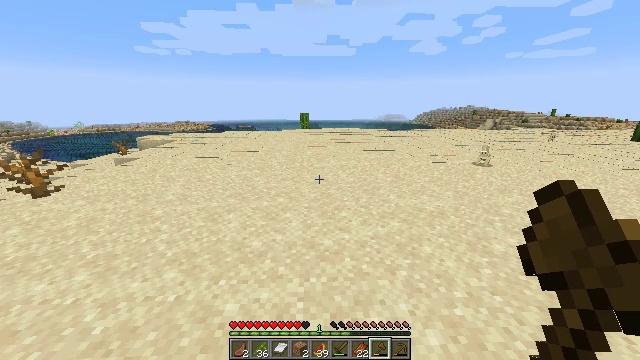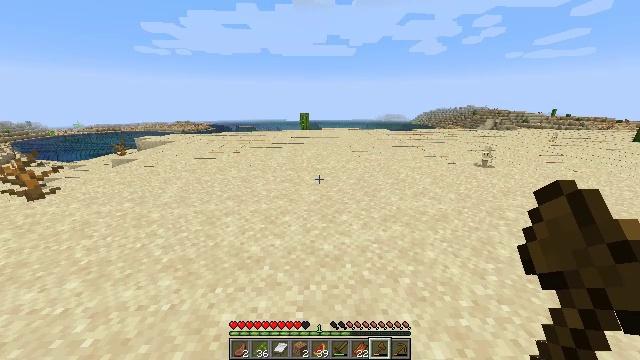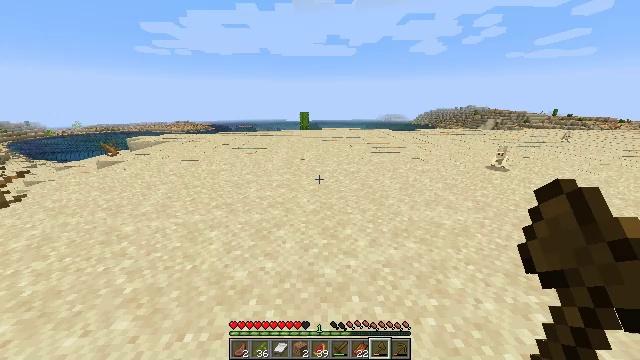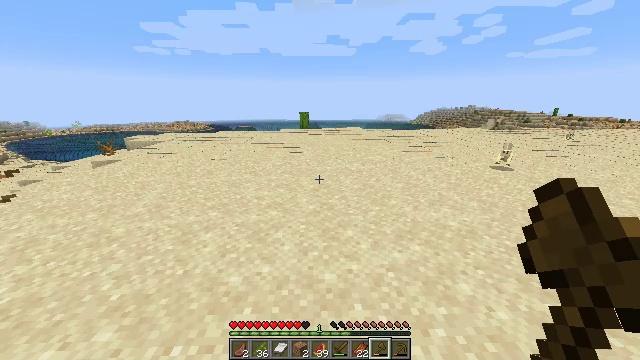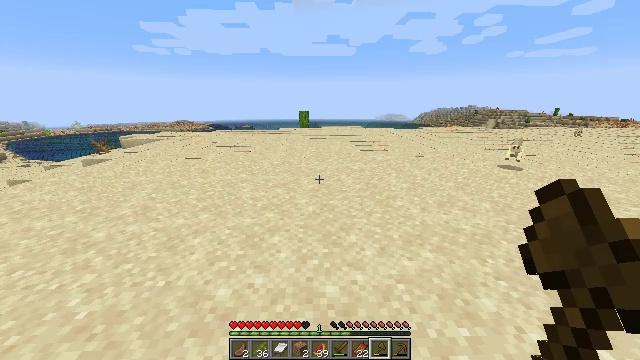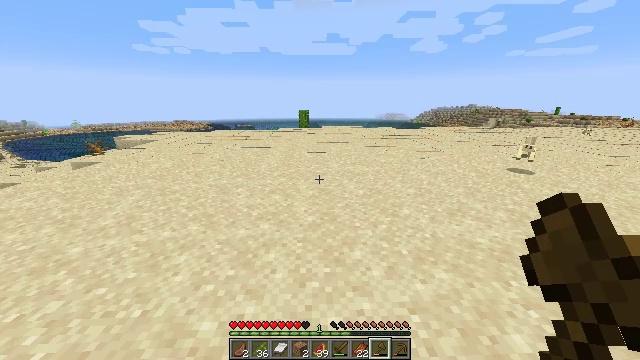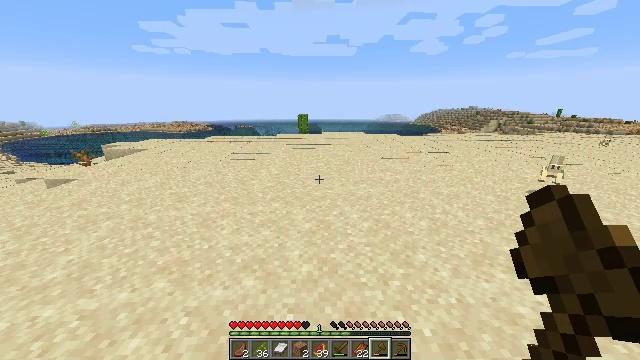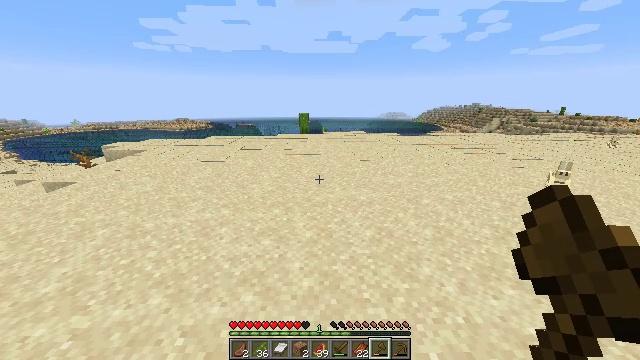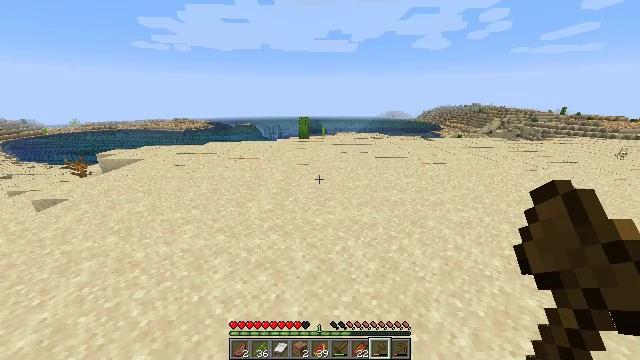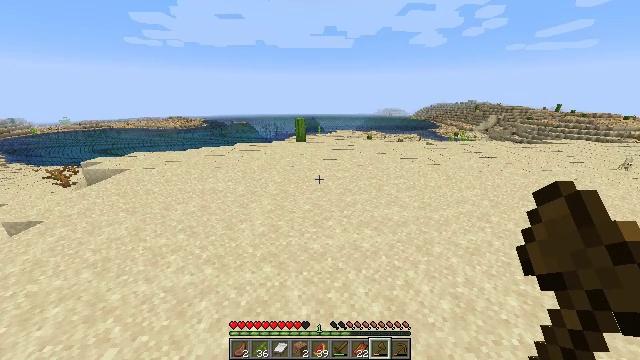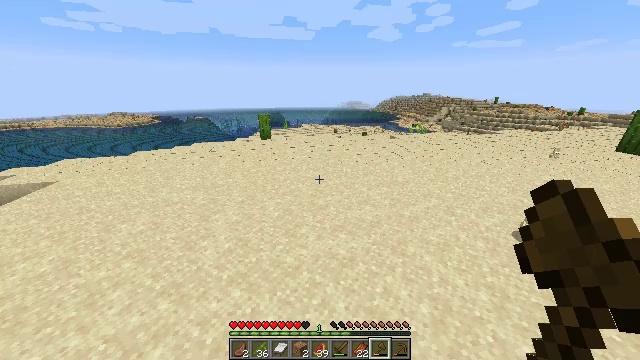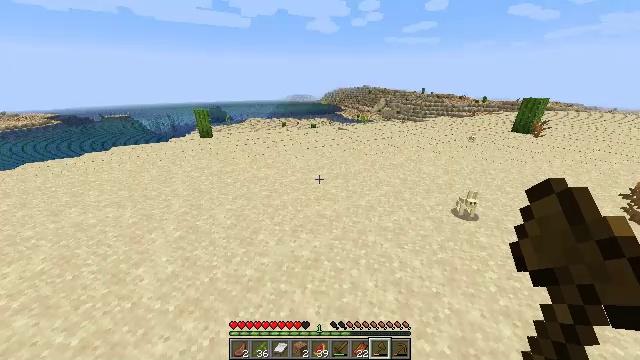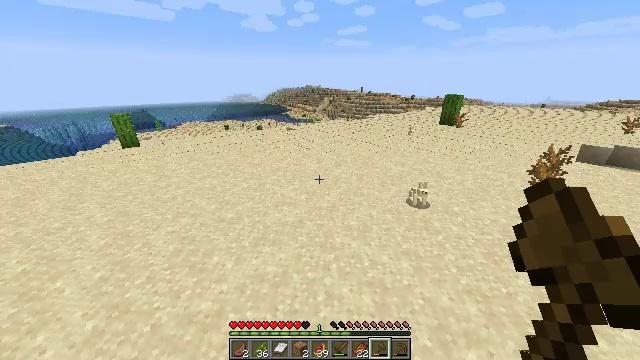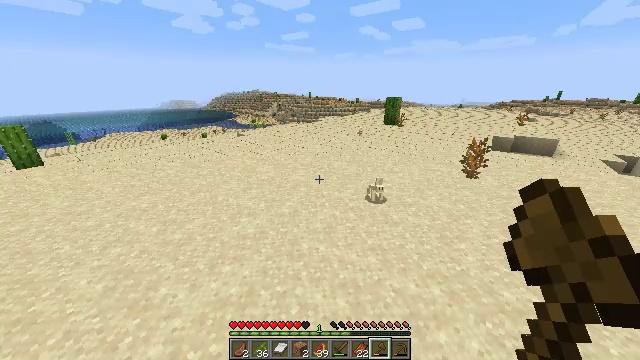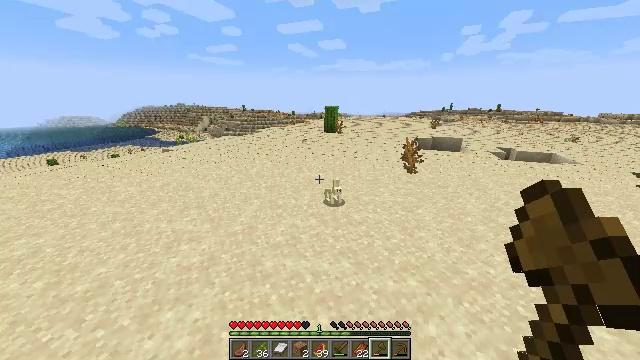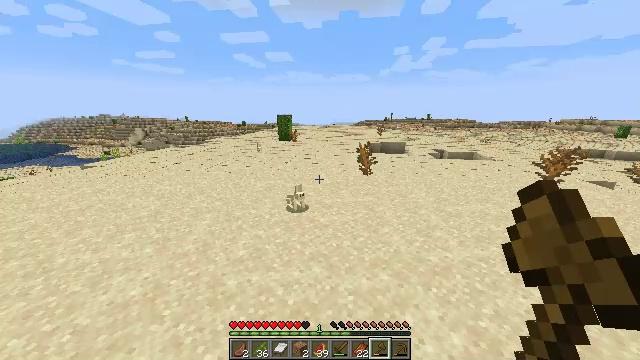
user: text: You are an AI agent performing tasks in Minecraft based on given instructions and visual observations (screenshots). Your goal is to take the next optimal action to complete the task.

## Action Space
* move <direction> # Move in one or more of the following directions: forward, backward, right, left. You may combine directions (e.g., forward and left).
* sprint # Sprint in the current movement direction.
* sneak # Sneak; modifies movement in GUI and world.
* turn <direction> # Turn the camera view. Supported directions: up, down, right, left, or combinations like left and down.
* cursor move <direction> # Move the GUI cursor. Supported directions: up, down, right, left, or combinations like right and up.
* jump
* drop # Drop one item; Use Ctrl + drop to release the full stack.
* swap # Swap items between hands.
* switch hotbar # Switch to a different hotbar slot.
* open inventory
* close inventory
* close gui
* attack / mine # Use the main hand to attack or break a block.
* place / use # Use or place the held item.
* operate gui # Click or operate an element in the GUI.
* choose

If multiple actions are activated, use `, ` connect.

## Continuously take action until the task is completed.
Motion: motion action
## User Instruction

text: Mine cactus from the desert.
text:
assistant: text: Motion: move forward, jump
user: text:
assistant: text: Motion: move forward, jump
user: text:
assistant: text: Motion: move forward, jump
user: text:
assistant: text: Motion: move forward, sprint, jump
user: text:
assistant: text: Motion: move forward, sprint, jump
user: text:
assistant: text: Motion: move forward, sprint, jump
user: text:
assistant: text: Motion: move forward, sprint, jump
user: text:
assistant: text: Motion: move forward, jump
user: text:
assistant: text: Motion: move forward, jump
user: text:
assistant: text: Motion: move forward, turn right and down, jump
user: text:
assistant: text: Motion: move forward, turn right and down, jump
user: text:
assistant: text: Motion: move forward, turn right, jump
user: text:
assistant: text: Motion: move forward, turn right and up, jump
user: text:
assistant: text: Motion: move forward, sprint, turn right and up, jump
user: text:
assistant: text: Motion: move forward, sprint, turn right and up, jump
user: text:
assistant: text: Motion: move forward, sprint, turn right, jump
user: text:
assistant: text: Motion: move forward, sprint, jump
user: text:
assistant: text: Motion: move forward, jump
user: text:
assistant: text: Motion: move forward, jump
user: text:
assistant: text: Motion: move forward, jump
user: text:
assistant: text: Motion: move forward, jump
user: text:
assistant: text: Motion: move forward, jump
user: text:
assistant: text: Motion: move forward, jump
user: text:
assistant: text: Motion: move forward, jump
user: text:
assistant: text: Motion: move forward, jump
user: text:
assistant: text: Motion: move forward, sprint, jump
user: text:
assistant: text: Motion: move forward, sprint, jump
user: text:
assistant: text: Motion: move forward, sprint, jump
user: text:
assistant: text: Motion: move forward, sprint, jump
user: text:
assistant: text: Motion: move forward, sprint, turn left, jump